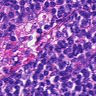
Metastatic tissue present: no